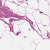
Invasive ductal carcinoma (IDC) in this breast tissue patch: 0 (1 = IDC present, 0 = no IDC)